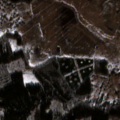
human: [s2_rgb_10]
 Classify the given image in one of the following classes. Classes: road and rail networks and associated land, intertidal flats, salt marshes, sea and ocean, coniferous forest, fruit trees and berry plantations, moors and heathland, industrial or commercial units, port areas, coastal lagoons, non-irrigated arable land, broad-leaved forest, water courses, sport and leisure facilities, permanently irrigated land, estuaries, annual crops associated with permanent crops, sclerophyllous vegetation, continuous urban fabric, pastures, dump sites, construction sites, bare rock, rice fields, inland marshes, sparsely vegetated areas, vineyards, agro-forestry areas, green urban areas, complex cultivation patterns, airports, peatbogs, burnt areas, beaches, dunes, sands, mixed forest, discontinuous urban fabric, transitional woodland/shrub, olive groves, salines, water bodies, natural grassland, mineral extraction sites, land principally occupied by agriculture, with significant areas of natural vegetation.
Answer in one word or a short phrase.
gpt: non-irrigated arable land, pastures, complex cultivation patterns, broad-leaved forest, coniferous forest, transitional woodland/shrub